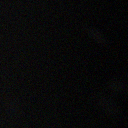
Screen state: off